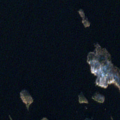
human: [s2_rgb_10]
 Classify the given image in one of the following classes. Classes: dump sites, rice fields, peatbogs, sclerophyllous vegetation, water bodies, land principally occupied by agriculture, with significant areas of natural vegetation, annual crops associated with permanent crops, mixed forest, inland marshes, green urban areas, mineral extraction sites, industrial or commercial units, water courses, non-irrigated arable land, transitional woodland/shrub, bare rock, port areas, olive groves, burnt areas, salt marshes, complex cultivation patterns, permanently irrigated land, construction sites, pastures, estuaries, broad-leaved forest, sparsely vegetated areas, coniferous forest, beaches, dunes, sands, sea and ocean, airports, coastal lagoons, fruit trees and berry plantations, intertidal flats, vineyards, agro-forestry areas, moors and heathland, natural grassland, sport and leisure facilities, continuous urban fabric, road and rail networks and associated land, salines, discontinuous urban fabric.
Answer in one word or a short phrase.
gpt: mixed forest, water bodies